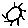
Label: sun